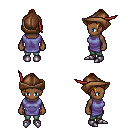
a pixel art fantasy rpg character, female body template, human, dark skin, chain tabard jacket, teal pants, blonde short topknot hairstyle, leather cap, metal boots, four views (front, back, left, right), 2x2 character sprite sheet, small pixel art, hard edges, no anti-aliasing